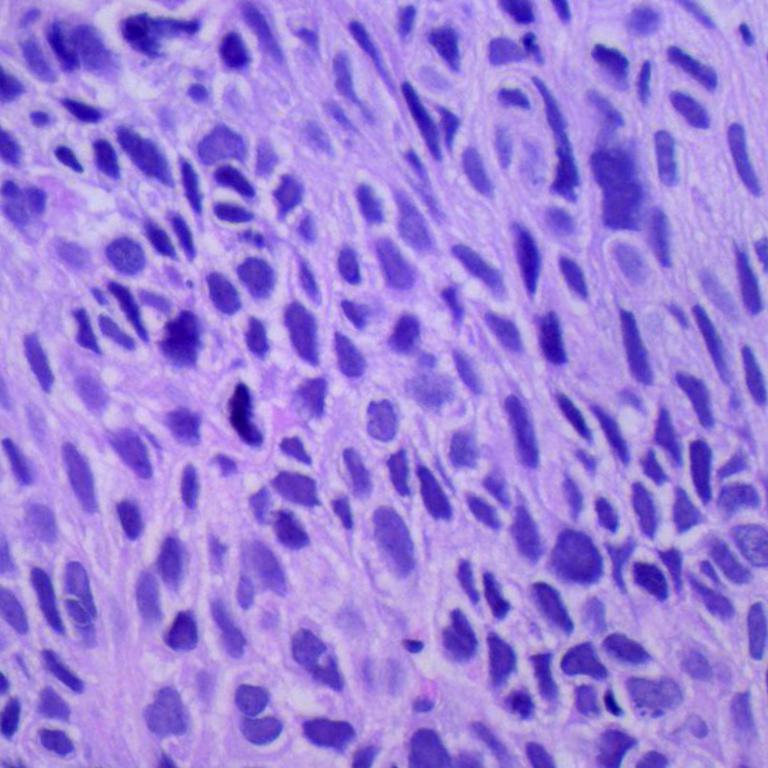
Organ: lung
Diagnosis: squamous carcinomas